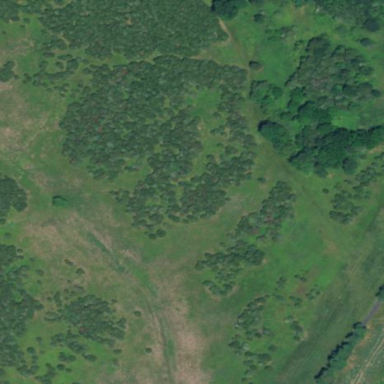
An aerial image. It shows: Beautiful meadow.